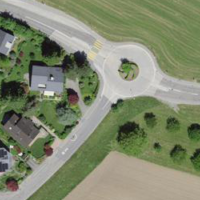
EUNIS habitat code: 52
Species observed at this site:
Primula veris
Chamaenerion dodonaei